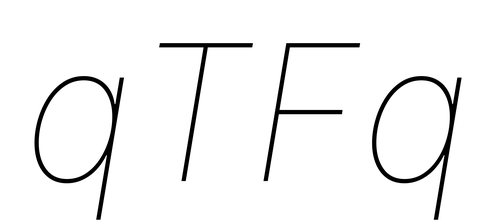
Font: Inter-Italic_Thin_Italic